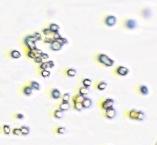
Label: Phaeocystis